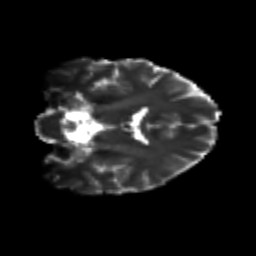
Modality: T2w
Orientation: coronal
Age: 23
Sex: female
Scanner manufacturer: siemens
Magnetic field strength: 3 T
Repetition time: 3.5 s
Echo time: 0.125 s